Interaction volume radius: 10 \u00c5
Interaction volume height: 20 \u00c5
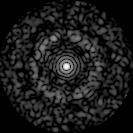
Disorder parameter: 0.7948